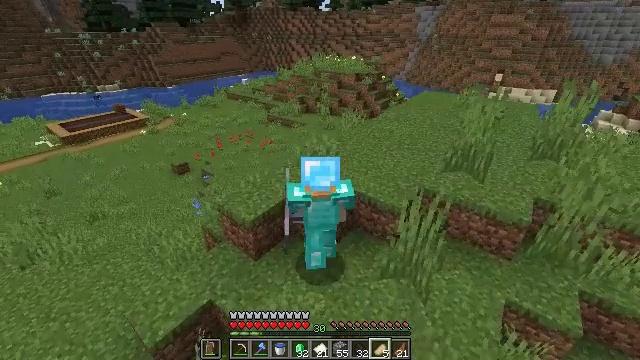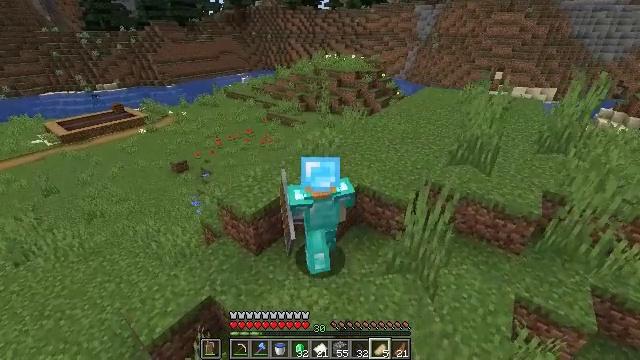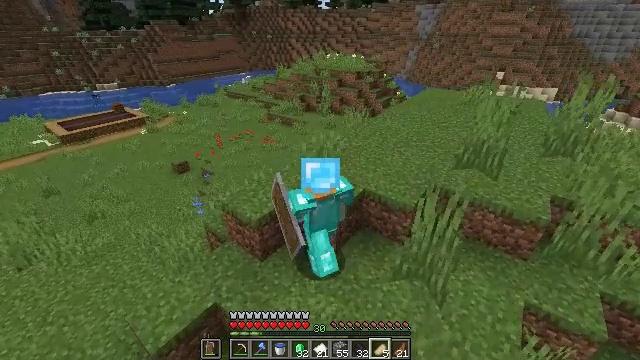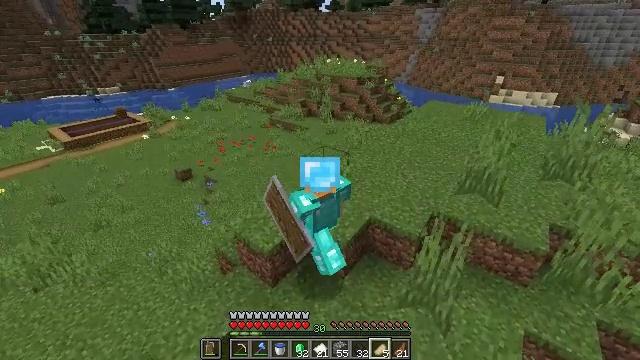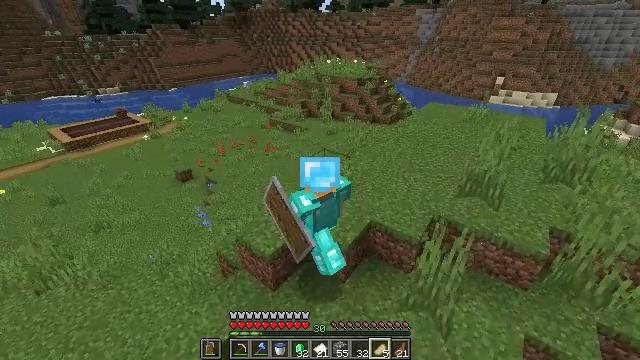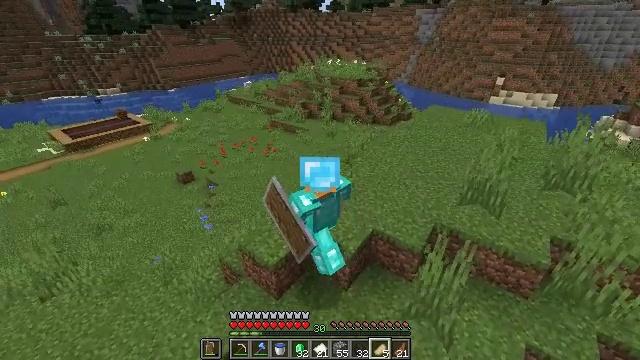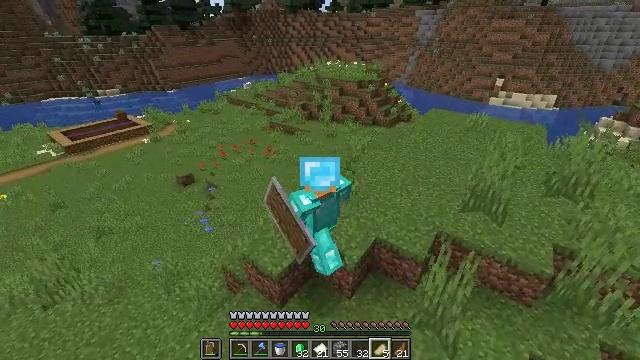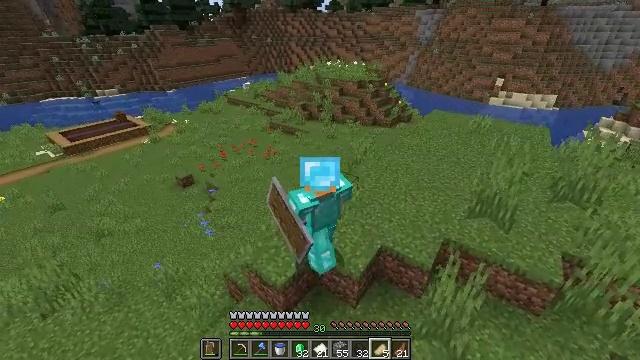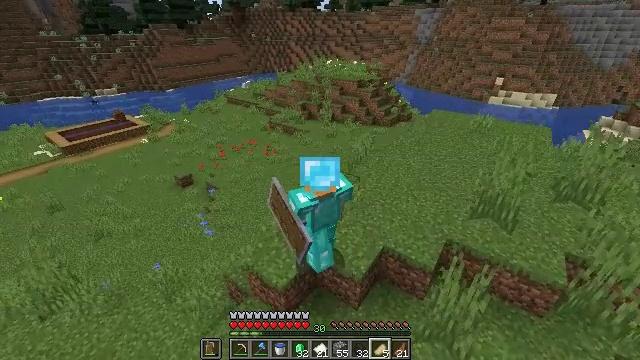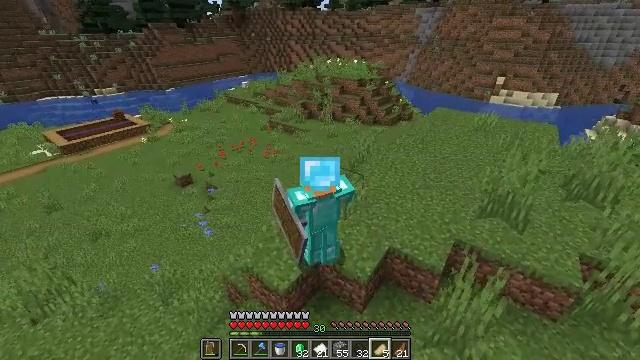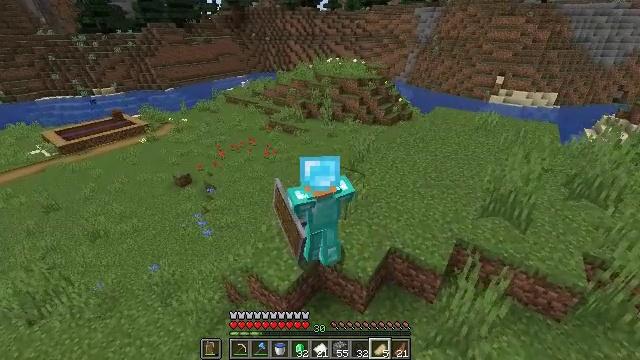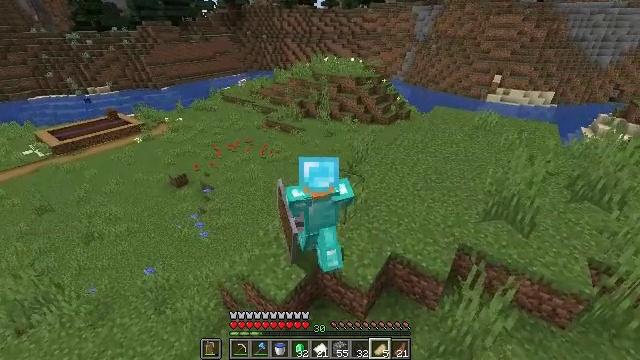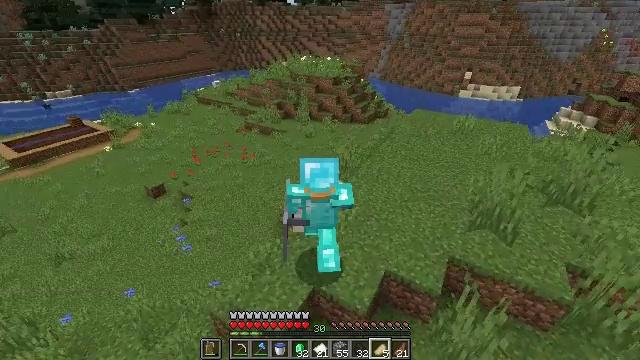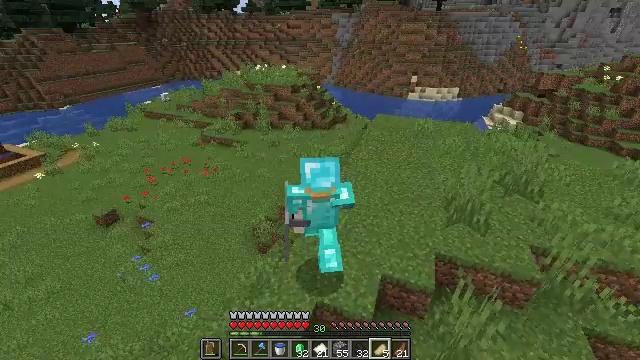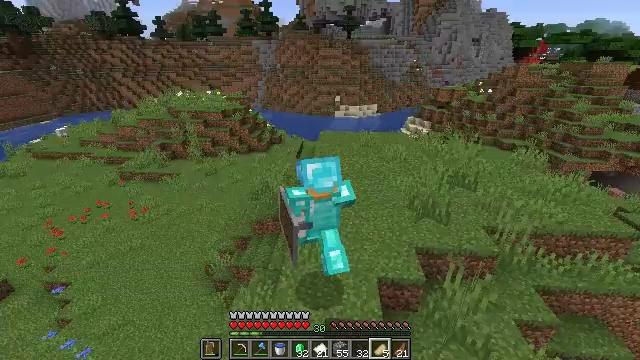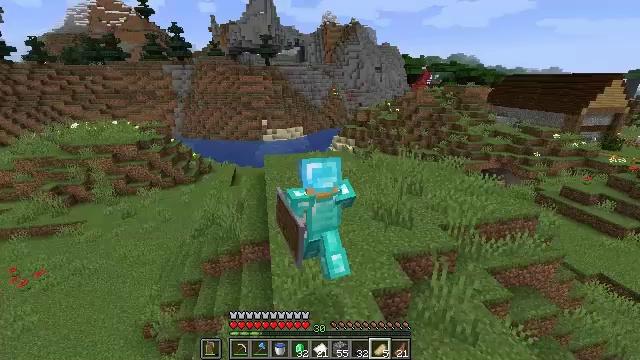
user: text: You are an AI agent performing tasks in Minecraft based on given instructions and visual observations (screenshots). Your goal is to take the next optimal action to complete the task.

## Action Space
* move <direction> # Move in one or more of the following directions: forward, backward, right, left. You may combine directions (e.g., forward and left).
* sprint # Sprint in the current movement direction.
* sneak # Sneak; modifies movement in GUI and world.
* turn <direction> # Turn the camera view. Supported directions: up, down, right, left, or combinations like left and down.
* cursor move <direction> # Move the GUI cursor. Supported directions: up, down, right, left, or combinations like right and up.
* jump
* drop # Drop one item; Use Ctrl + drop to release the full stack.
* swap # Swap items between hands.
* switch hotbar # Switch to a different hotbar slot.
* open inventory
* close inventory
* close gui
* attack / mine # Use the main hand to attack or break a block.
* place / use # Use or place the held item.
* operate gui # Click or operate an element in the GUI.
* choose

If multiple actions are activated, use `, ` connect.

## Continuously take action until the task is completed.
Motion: motion action
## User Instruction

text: Combat the cow.
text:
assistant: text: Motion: move forward, jump
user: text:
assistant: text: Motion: move forward, jump
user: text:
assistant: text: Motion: move forward, jump
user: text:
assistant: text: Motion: move forward, jump
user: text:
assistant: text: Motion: move forward, jump
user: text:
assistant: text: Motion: move forward, jump
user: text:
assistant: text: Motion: move forward, jump
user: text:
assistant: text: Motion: move forward, jump
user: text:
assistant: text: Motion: move forward and move right, jump
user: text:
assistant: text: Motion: move forward and move right, jump
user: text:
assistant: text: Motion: move forward and move right, jump
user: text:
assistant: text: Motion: move forward and move right, turn right, jump
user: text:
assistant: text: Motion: move forward and move right, turn right and up, jump
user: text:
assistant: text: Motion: move forward and move right, turn right and up, jump
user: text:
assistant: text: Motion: move forward, turn right and up, jump
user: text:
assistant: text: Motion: move forward, turn right and up, jump
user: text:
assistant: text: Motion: move forward, turn right, jump
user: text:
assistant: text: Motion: move forward, jump
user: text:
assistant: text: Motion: move forward, jump
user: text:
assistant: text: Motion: move forward, jump
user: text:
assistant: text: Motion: move forward, jump
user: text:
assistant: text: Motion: move forward, jump
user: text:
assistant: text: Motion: move forward, jump
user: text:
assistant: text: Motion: move forward, sprint, turn right, jump
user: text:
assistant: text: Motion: move forward, sprint, turn right and down, jump
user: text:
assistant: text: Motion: move forward, sprint, turn right, jump
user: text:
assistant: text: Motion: move forward, sprint, turn right, jump
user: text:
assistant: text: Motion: move forward, sprint, turn right, jump
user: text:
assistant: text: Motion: move forward, sprint, jump
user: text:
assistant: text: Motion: move forward, sprint, jump